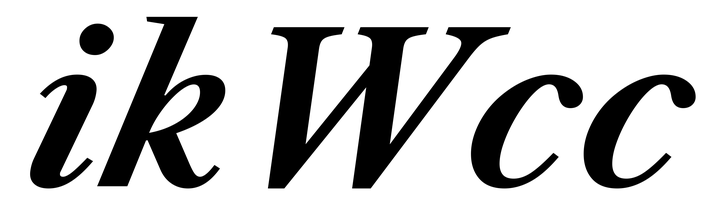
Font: LibreCaslonText-Italic_Bold_Italic